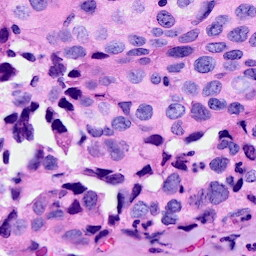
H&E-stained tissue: Breast